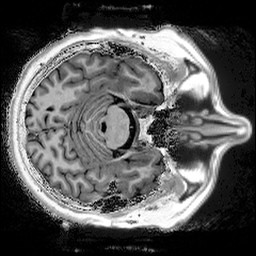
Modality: T1w
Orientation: axial
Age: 57
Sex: male
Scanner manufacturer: siemens
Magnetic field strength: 3 T
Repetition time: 5 s
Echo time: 0.00298 s